Question:
As this picture, how to use matlab code to split it into different parts, and then fill color in it? In addition, how to set gradient color in the second code ???
Here is the picture segmentation code:
'''
clc
rgb=imread('sample1.bmp');
bw=im2bw(rgb2gray(rgb),.8);
bw=medfilt2(bw);
planes=bwareaopen(bw,800);
D=mat2gray(bwdist(imcomplement(planes)));
stats=regionprops(D>.8,'Centroid');
planes_centroid=cat(1,stats.Centroid);
planes_mask=false(size(bw));
planes_mask(sub2ind(size(bw),round(planes_centroid(:,2)),...
round(planes_centroid(:,1))))=1;
M=imimposemin(imcomplement(D),planes_mask);
L=watershed(M);
r=L & planes;
stats=regionprops(r,'BoundingBox','Centroid')
bb=cat(1,stats.BoundingBox);
c=cat(1,stats.Centroid);
figure,imshow(planes)
hold on
for i=1:length(stats)
rectangle('Position',bb(i,:),'EdgeColor','b')
plot(c(i,1),c(i,2),'r*')
text(c(i,1)-5,c(i,2)-10,num2str(i))
end
%second code
clc;clf;close all;clear all;
color=cell(4,1);
for i=1:4
input=imread(['heartspline2_4_',num2str(i)],'bmp');
figure,imshow(input);
BW=im2bw(input,graythresh(input));
[B,L]=bwboundaries(BW,'noholes');
for k=1:length(B)
boundary=B{k};
ind=size(boundary(:,2));
plot(boundary(:,2),boundary(:,1),'k','LineWidth',2);
hold on;
axis off;
if (k==1)
patch(boundary(:,2),boundary(:,1),'w');
else
patch(boundary(:,2),boundary(:,1),???);
end
end
saveas(gca,['y_','heartspline2_4_',num2str(i)],'bmp')
close(gcf)
end
'''
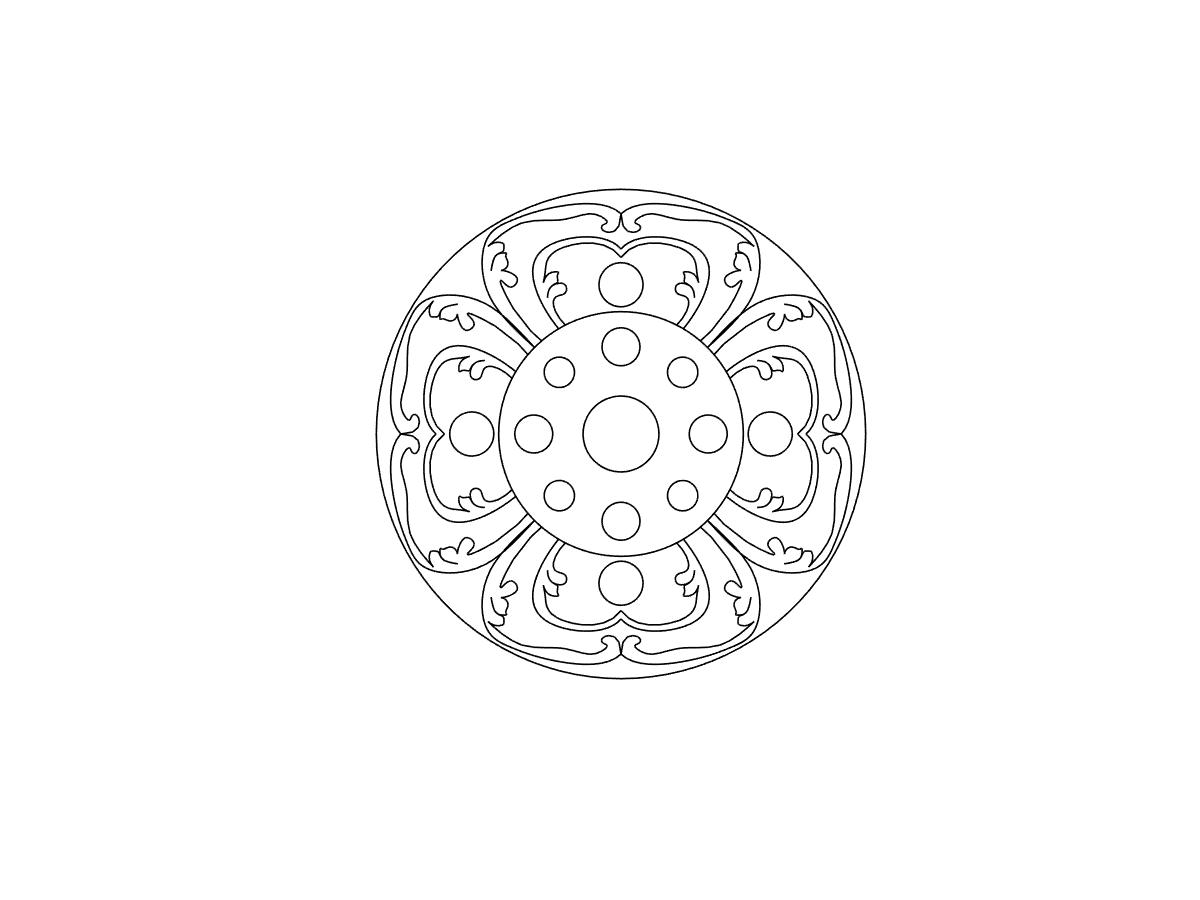
Answer: You can use <URL> to assign different index to each image region:
'''
img = imread('http://i.stack.imgur.com/F1Iya.jpg'); %// read image
bw = img(:,:,1) > 128; %// convert to binary mask
lb = bwlabel(bw,4); %// extract distinct regions
'''
The result:
'''
figure; imshow(lb, [], 'border', 'tight'); colormap(rand(256,3));
'''
<URL>
---
If you want a gradient effect to the colors, you can
'''
[x y] = meshgrid(linspace(0,1,size(bw,2)), linspace(0,1,size(bw,1)));
rand('seed',543310);
rgb_lb = ind2rgb(lb, rand(max(lb(:)+1),3)); %// convert to RGB color image
gx = x;
gx(lb==1)=1; %// use the horizontal gradient
gx = gx./max(gx(:));
'''
Apply the gradient:
'''
rgb_lb = bsxfun(@times, rgb_lb, gx);
'''
The result:
<URL>